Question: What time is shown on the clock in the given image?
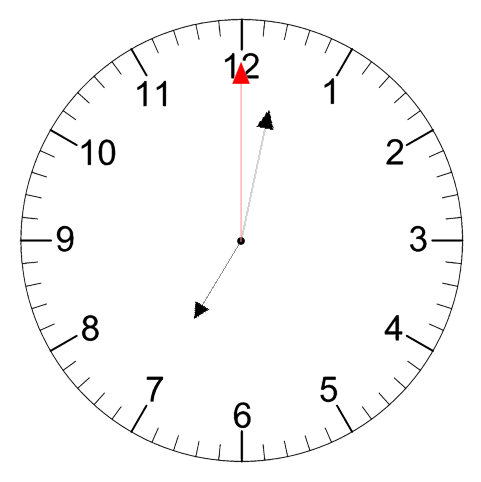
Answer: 07:02:00